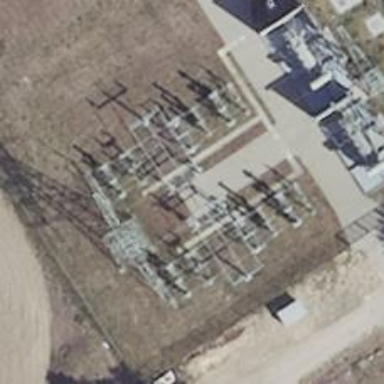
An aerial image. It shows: Power line with 3 cables. The line type is busbar.